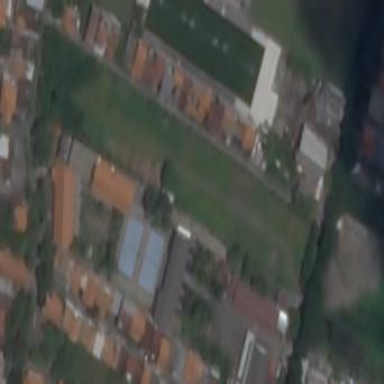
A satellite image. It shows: School.